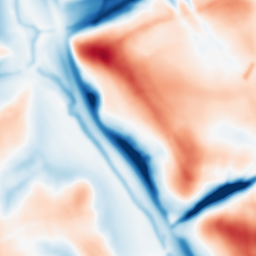
Category: multiscale
Decomposition family: dog
Decomposition parameters: sigma_low: 2
sigma_high: 20
Upsampling method: fft_zeropad
Upsampling parameters: scale: 2
Upsampling scale: 2